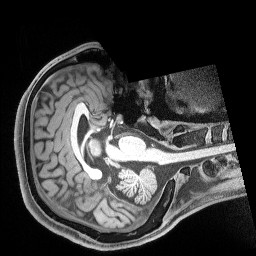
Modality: T1w
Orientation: axial
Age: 23
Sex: male
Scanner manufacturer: siemens
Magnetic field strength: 3 T
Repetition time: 2.17 s
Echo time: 0.00169 s